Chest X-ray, PA view. Patient: 12 years old, sex M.
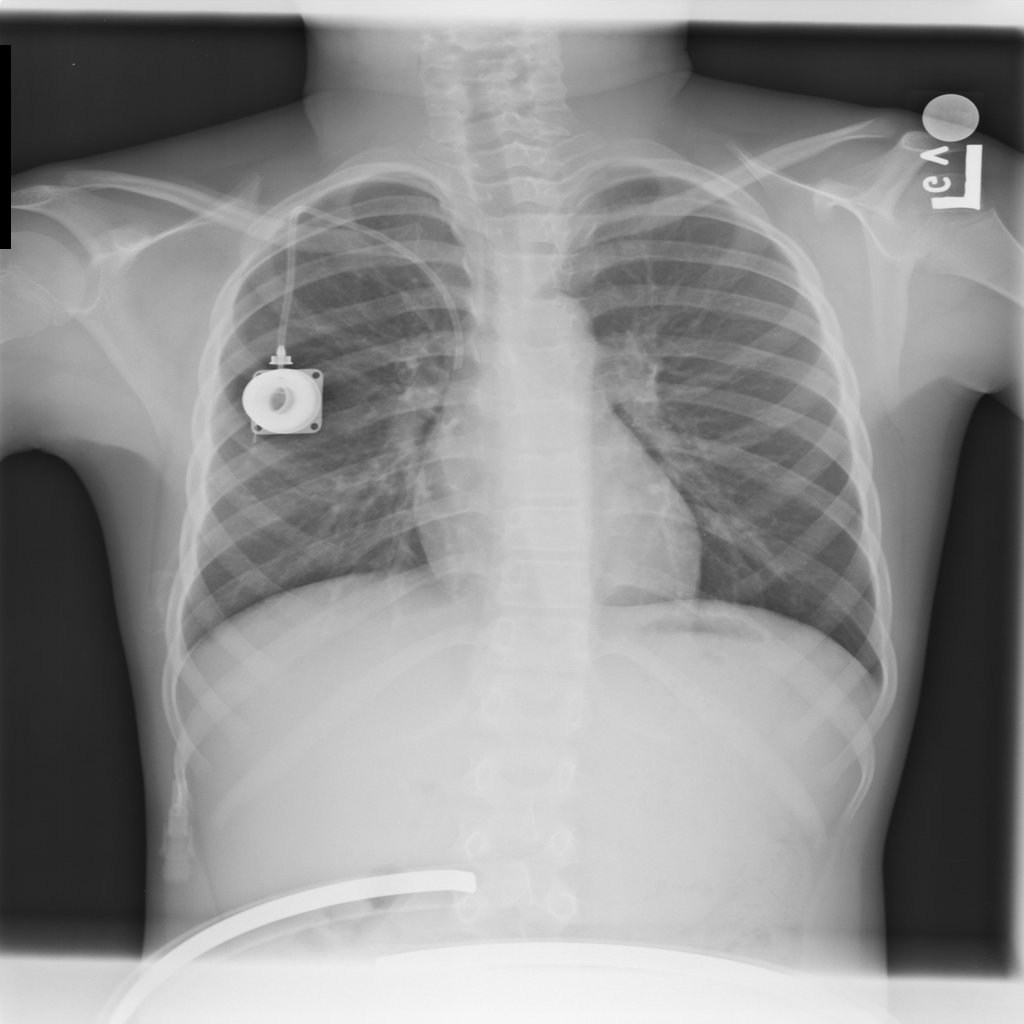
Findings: No Finding